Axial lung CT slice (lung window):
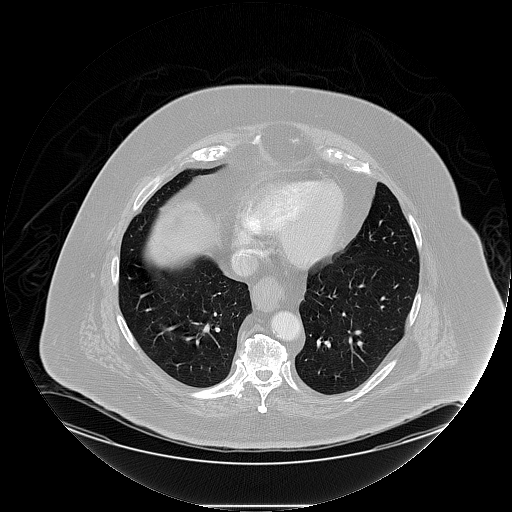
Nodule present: no